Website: apple-inc
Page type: receipt
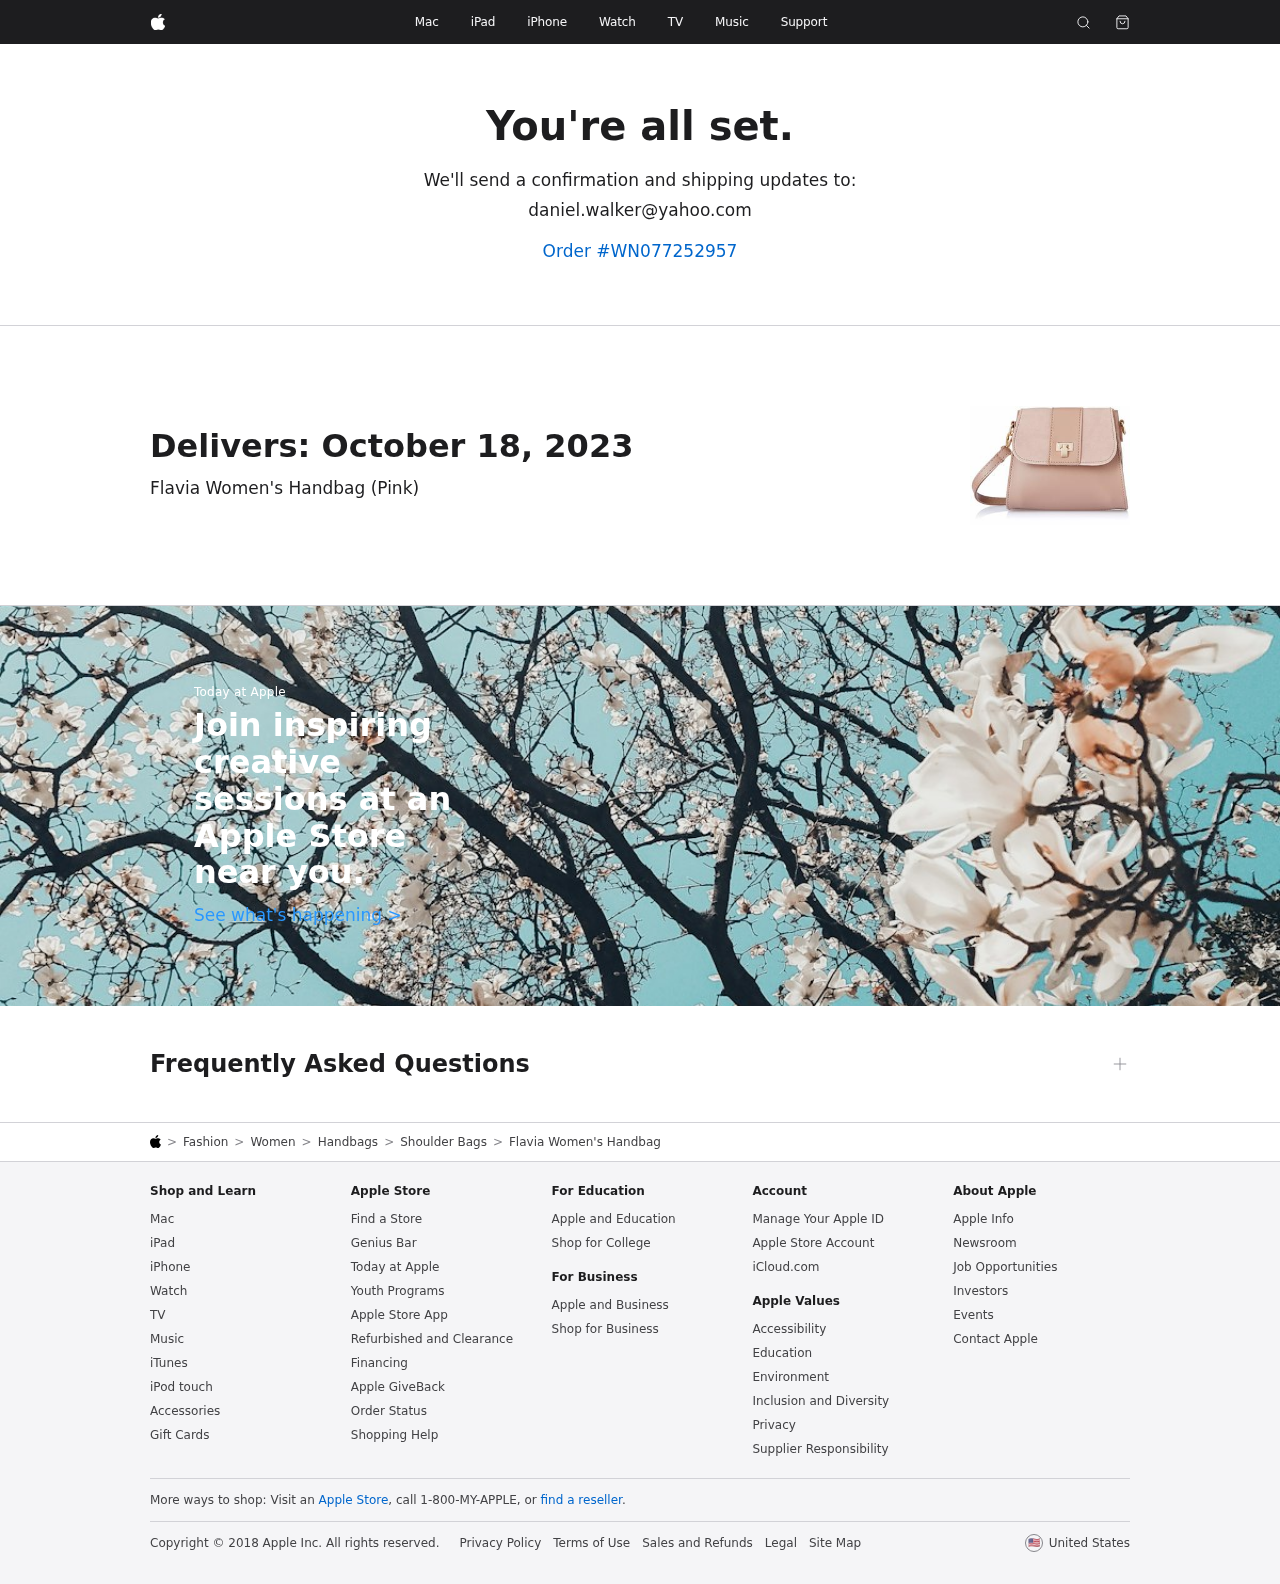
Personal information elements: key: PII_EMAIL
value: daniel.walker@yahoo.com
Product elements: key: PRODUCT1_BREADCRUMB
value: Fashion
Women
Handbags
Shoulder Bags
Flavia Women's Handbag
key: PRODUCT1_NAME
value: Flavia Women's Handbag (Pink)
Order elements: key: ORDER_ID
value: Order #WN077252957
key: ORDER_DELIVERY_DATE
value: October 18, 2023